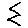
Label: zigzag